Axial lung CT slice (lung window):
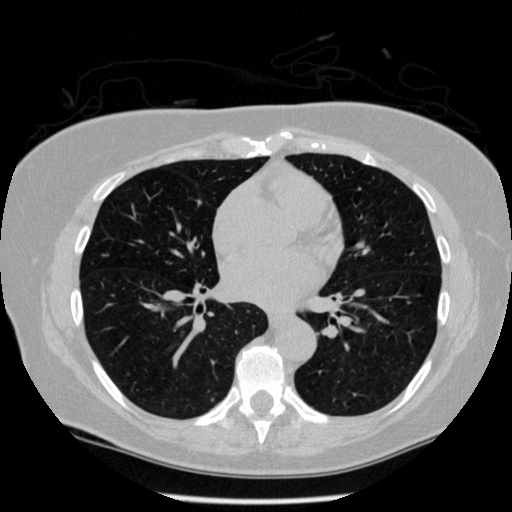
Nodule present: no